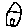
Label: house